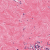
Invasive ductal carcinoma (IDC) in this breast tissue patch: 0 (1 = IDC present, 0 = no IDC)